Question: I have problem with the select the 'last-child' element!
I created page something like this for navbar:
'''
<nav>
<ul>
<li><a href="#">list numeber 1</a></li>
<li><a href="#">list numeber 2</a>
<ul>
<li><a href="#">sub list item</a></li>
<li><a href="#">sub list item</a></li>
<li><a href="#">sub list item</a></li>
</ul>
</li>
<li><a href="#">list numeber 3</a></li>
<li><a href="#">Sign Out</a></li>
</ul>
</nav>
'''
with css something like this:
'''
nav {
background: yellow;
}
ul {
list-style: none;
}
li {
padding: 10px 15px;
display: inline-block;
position: relative;
}
ul li:last-child {
float: right;
background: #ddd;
}
ul li ul {
display: none;
position: absolute;
background: #eee;
top: 39px;
left: 0;
}
ul li:hover ul {
display: block;
}
ul li ul li {
display: block;
}
'''
i want to add BG for last-child (Sing out) in for Ul , but when see the sub-items, last-child of that get background like the parent. but i dont want to get color. how can i fix that...?
i dont want to use any class or id or JavaScript!
i there any way...?

TnX
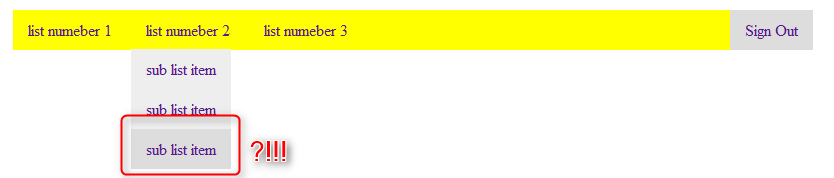
Answer: Change 'ul li:last-child' to 'nav > ul > li:last-child'.
The '>' character is the .